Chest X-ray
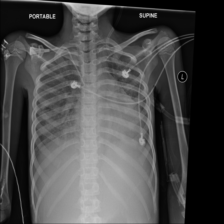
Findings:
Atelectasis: negative
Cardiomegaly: negative
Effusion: negative
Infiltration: positive
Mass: negative
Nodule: negative
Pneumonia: negative
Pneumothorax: negative
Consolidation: negative
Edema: negative
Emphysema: negative
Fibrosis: negative
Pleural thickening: negative
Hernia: negative